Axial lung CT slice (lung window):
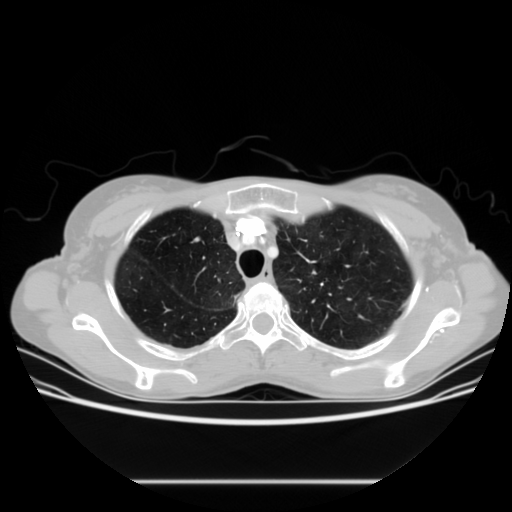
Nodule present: no